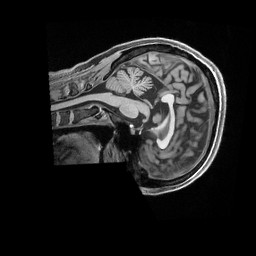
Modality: T1w
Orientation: sagittal
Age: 38
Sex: female
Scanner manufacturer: siemens
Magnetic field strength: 3 T
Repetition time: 2.5 s
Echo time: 0.00296 s